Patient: sex F, age 65
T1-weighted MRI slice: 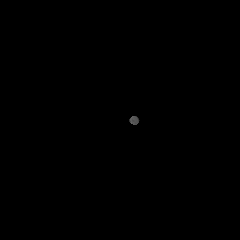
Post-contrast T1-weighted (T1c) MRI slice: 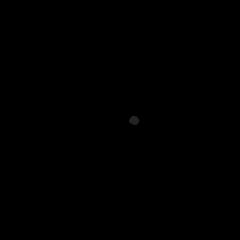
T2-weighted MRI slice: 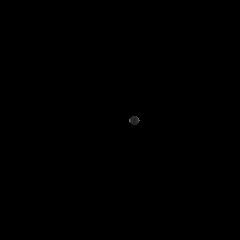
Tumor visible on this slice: no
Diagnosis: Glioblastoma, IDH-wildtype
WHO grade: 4